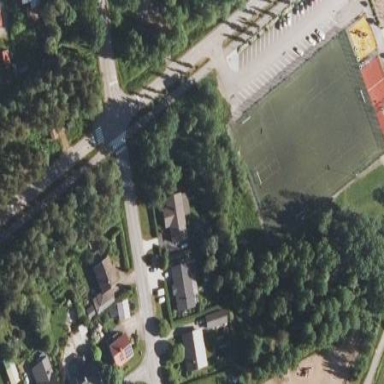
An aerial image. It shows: Soccer pitch with artificial turf surrounded by fence.